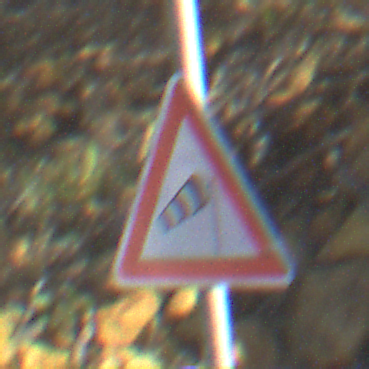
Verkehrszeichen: SeitenwindVonRechts
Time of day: MorningAfternoon
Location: Outdoor (RoadRail)
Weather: PartlyCloudy
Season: NotSpecified
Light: Natural